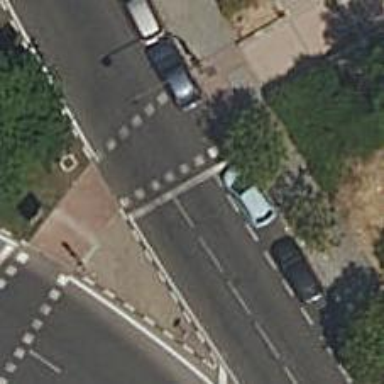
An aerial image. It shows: Road with traffic signals.